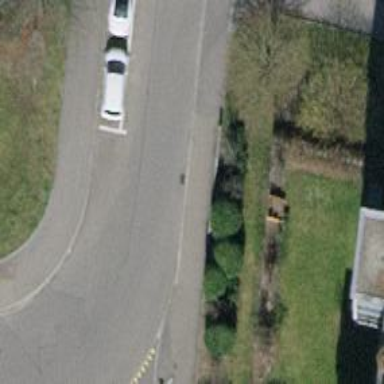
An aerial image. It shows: Hedge barrier.